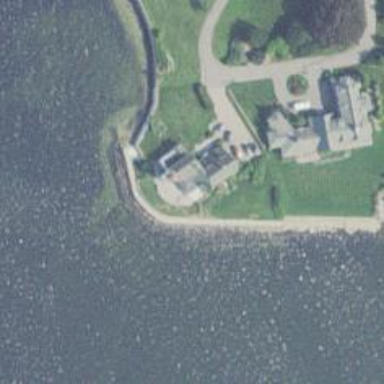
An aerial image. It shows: Lighthouse.